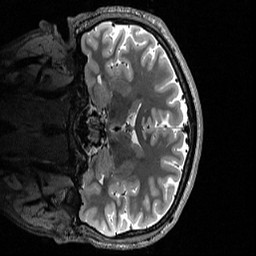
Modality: T2w
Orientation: coronal
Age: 25
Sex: male
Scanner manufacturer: siemens
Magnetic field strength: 3 T
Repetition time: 3.2 s
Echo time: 0.566 s